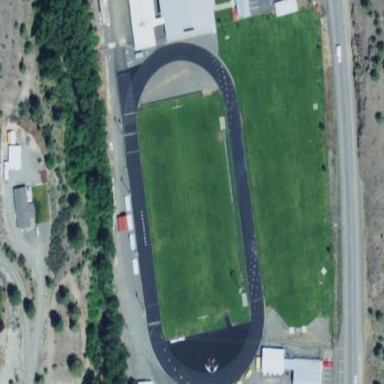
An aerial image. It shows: Track in leisure land.